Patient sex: M
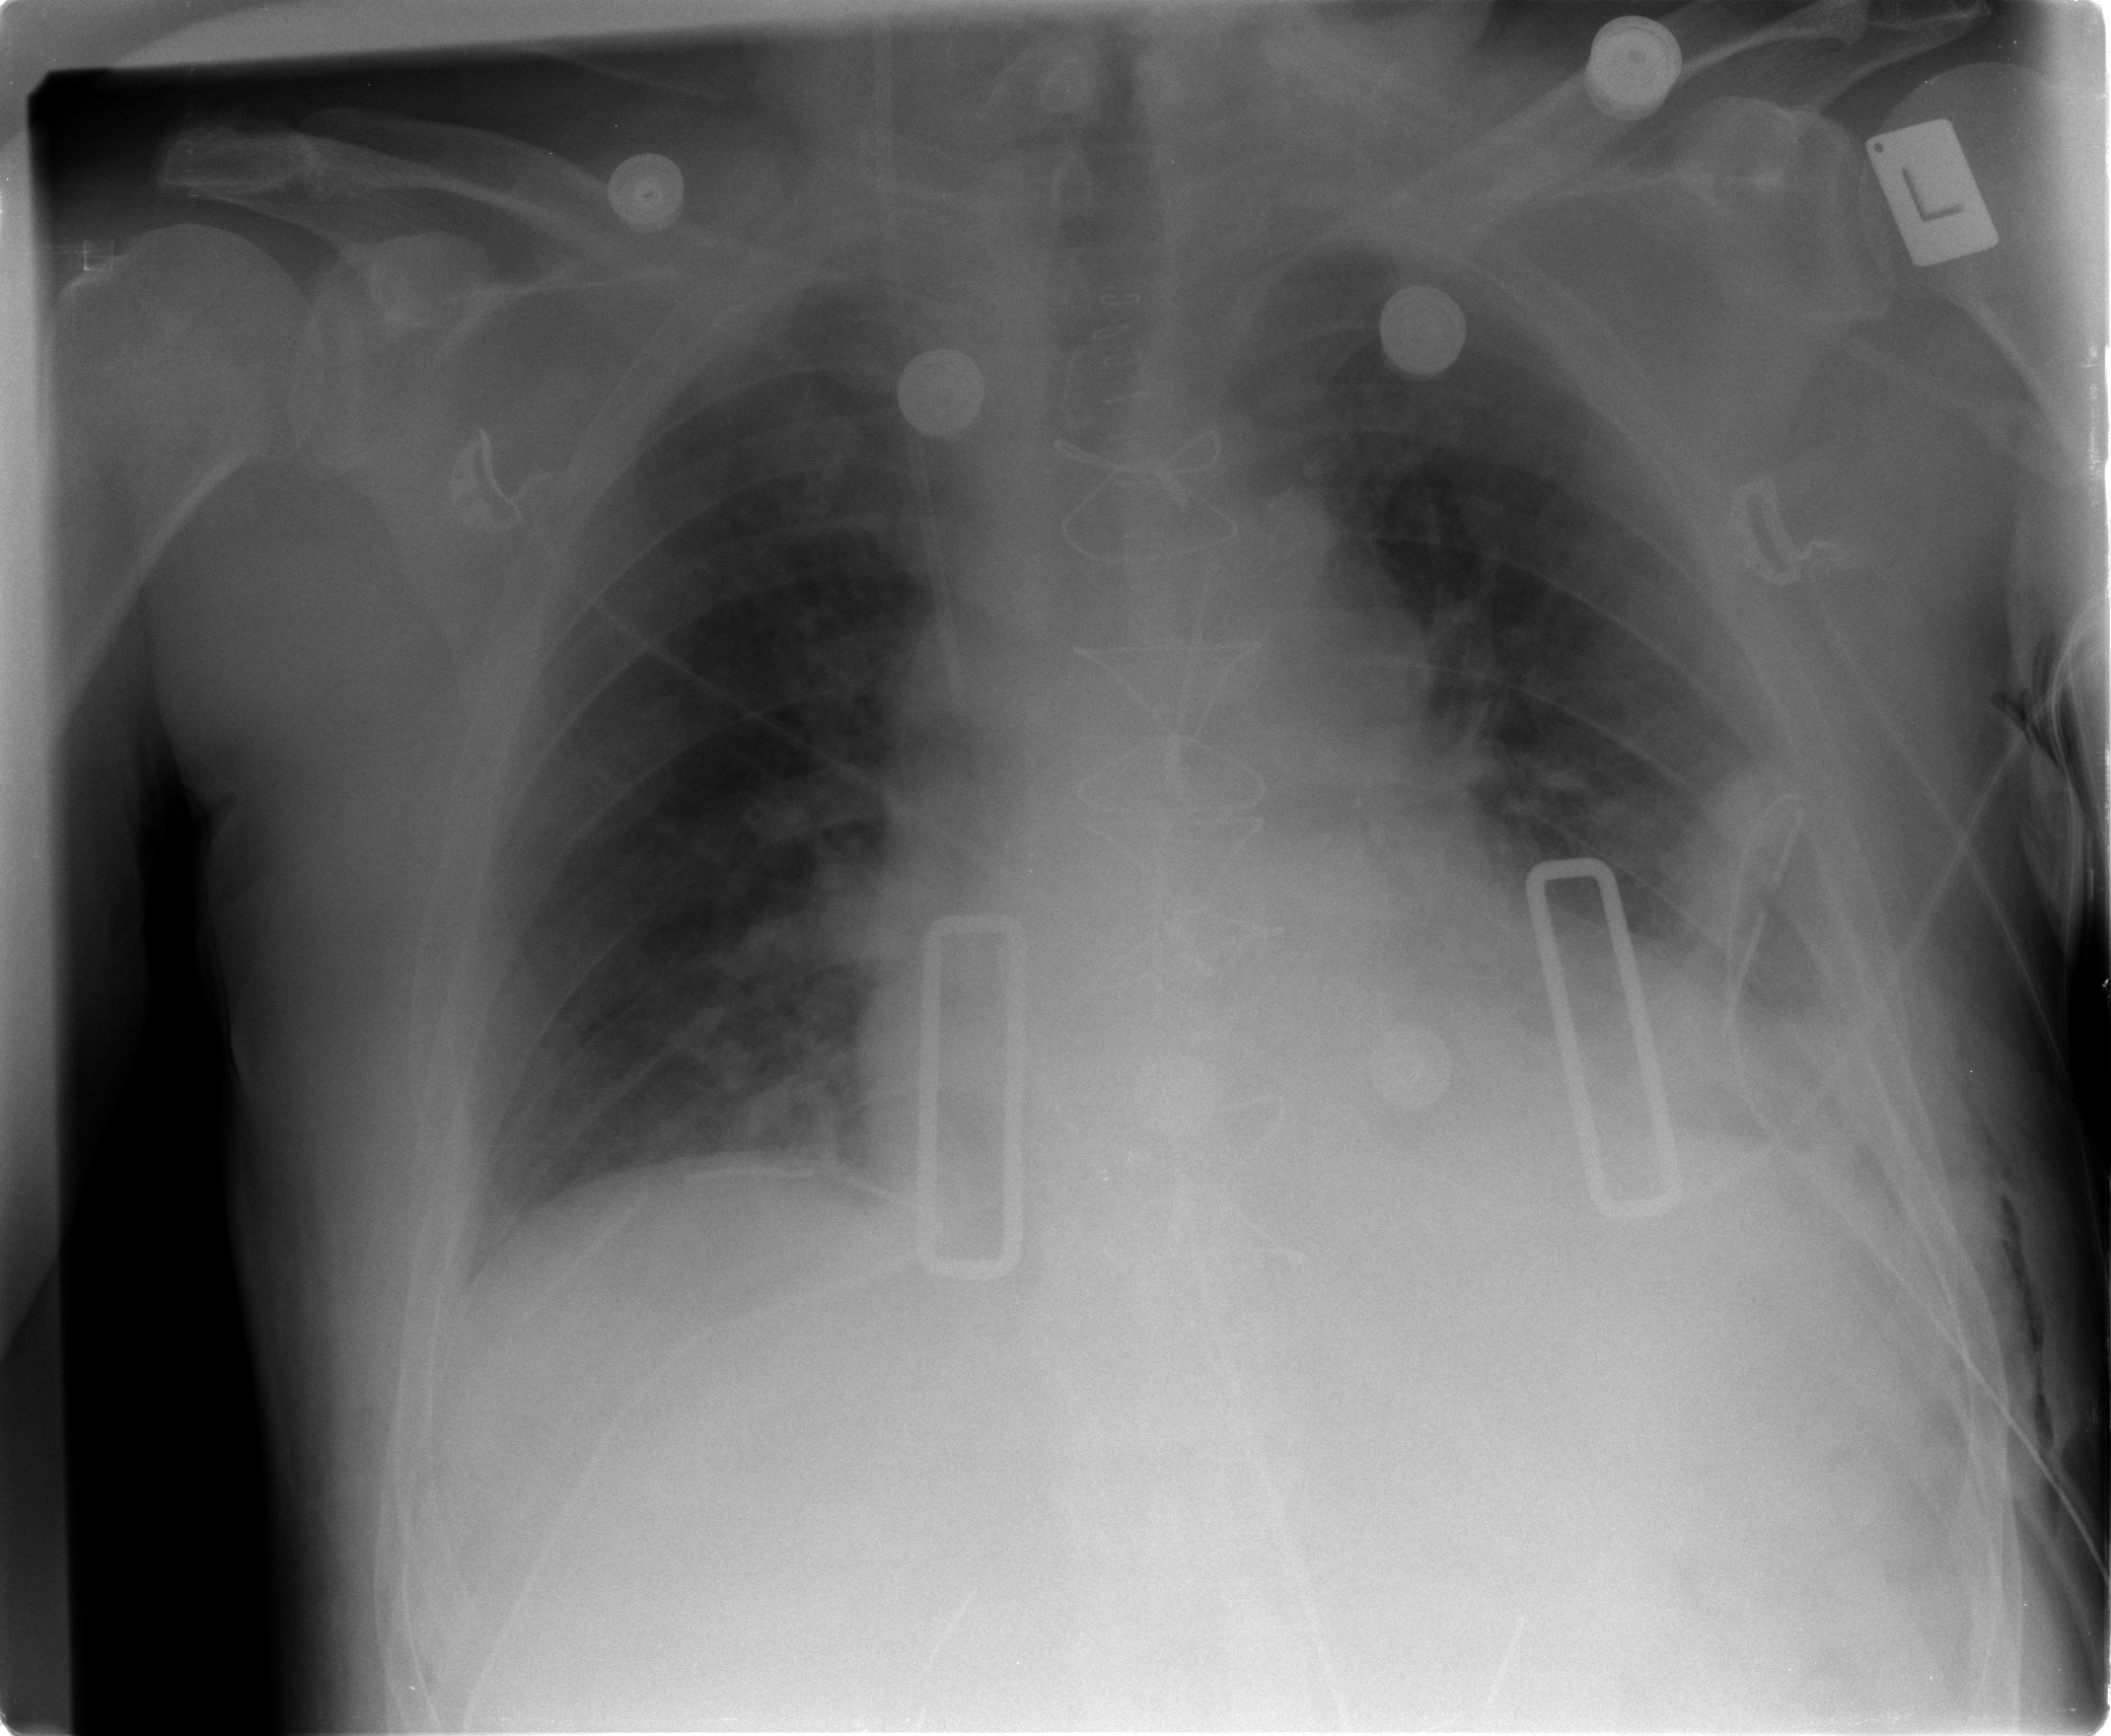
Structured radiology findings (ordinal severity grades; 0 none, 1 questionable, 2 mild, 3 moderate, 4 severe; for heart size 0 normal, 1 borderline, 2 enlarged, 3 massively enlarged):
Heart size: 0
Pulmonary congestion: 2
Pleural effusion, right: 1
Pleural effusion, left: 2
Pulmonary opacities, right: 0
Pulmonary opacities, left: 0
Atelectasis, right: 2
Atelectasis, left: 2